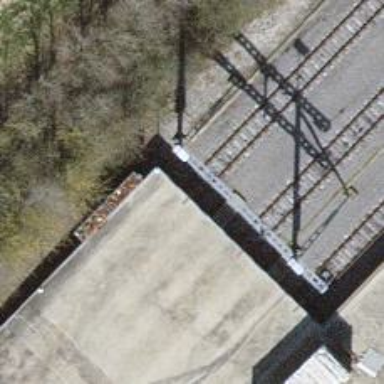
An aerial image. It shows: Railway buffer stop.